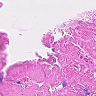
Metastatic tissue present: no